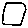
Label: square